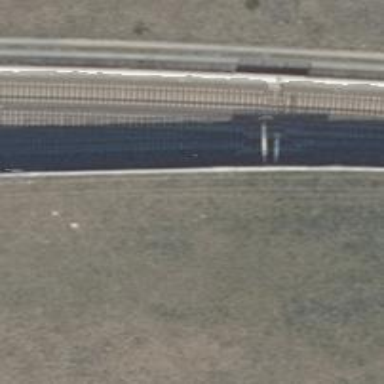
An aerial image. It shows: Railway signal.